Question: I'm downloading a lot of pictures from IsolatedSotrage and displaying them on the screen in a StackPanel. When I start the app I don't see the images in my phone (photos are not visible(why?!)), but when I lock the phone and unlock I have all the pictures, everything is ok.
Why this is happening?
XAML:
'''
<ScrollViewer x:Name="ScrollViewer1">
<StackPanel x:Name="myStackPanel"/>
</ScrollViewer>
'''
C# - Adding images to StackPanel:
'''
Image[] myImage = new Image[30];
for (int n = 1; n < 30; n++)
{
myImage[n] = new Image();
myImage[n].Source = getBitmap(n, "/image/");
myStackPanel.Children.Add(myImage[n]);
}
'''
Method to open images from IsolatedStorage:
'''
public BitmapImage getBitmap(int n, string path)
{
BitmapImage myBitmap = new BitmapImage();
using (IsolatedStorageFile store = IsolatedStorageFile.GetUserStoreForApplication())
{
if (store.FileExists(path + n.ToString() + ".jpg"))
{
using (var isoStream = store.OpenFile(path + n.ToString() + ".jpg", FileMode.Open, FileAccess.Read))
{
myBitmap.SetSource(isoStream);
return myBitmap;
}
}
else
{
return myBitmap= null;
}
}
}
'''
At this moment I have 2 disappointing solution to this problem:
When I remove the ScrollViewer I don't have any problem, but my images is outside the screen.
But when I use the Grid and I hold each picture in a separate Grid it works, but loading images takes much longer
'''
Image[] myImage = new Image[30];
for (int n = 1; n < 30; n++)
{
Grid myGrid = new Grid();
myImage[n] = new Image();
myImage[n].Source = getBitmap(n, "/image/");
myGrid.Children.Add(myImage[n]);
myStackPanel.Children.Add(myGrid);
}
'''
It looks like this:

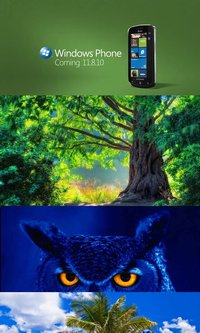
Answer: The problem is that when the images are added inside the 'StackPanel' they get no width or height. You can verify this by adding the following and the images should be visible (this sets to full width):
'''
myImage[n].Width = 480;
myImage[n].Height = (float)myBitmap.PixelHeight / myBitmap.PixelWidth * 480;
'''
Altought I would probably recommend you to use a 'ListBox' instead of a 'StackPanel' inside a 'ScrollViewer'. This can be done with the following XAML:
'''
<ListBox x:Name="myListbox" />
'''
And change the code to add the images (also you were skipping index 0 in this loop):
'''
Image[] myImage = new Image[30];
for (int n = 0; n < 30; n++)
{
myImage[n] = new Image();
myImage[n].Source = getBitmap(n, "/image/");
}
myListbox.ItemsSource = myImage;
'''
In some cases you might also need to turn of delayed creation, this is done with setting 'CreateOptions' on the bitmap.
'''
BitmapImage myBitmap = new BitmapImage() { CreateOptions = BitmapCreateOptions.None };
'''